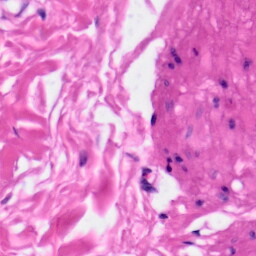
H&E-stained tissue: Skin